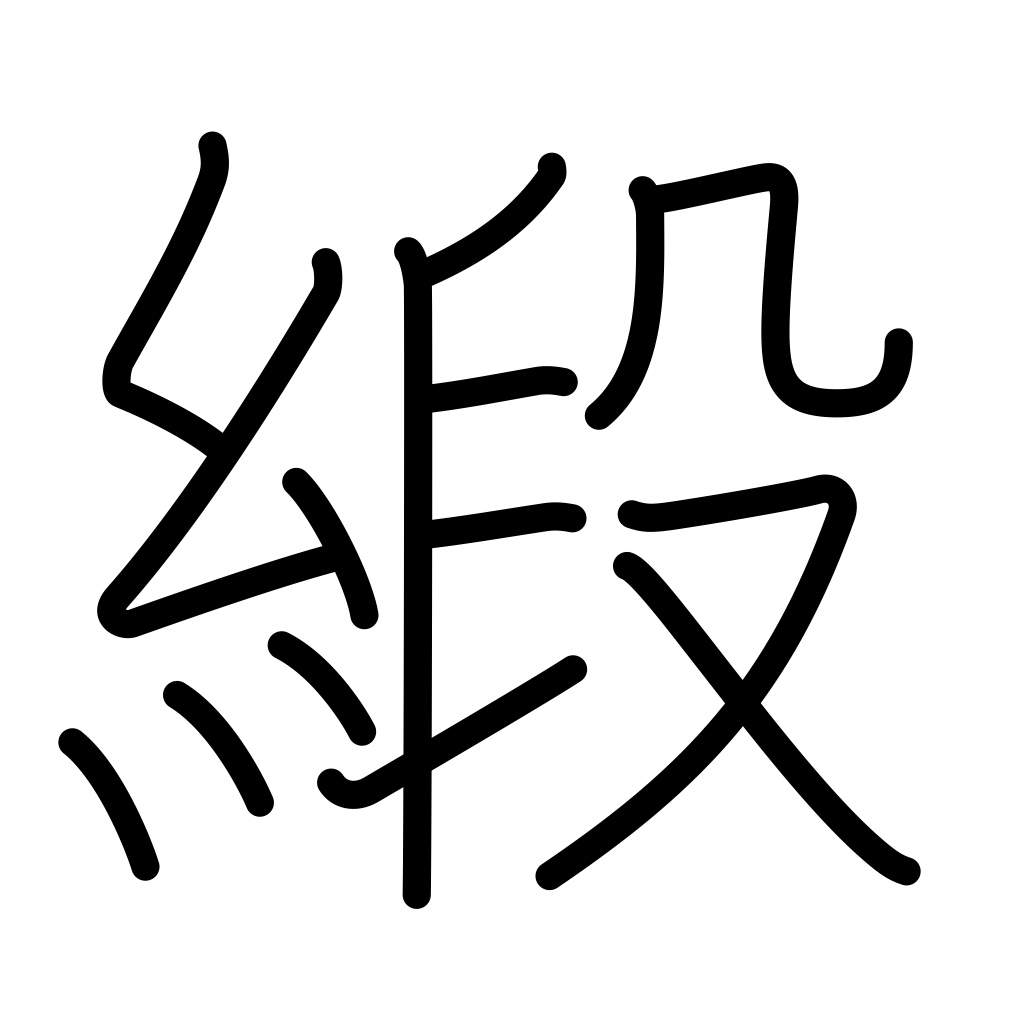
Meaning: damask